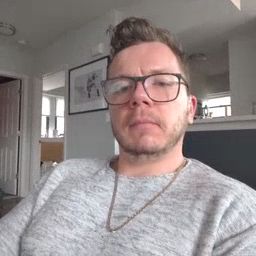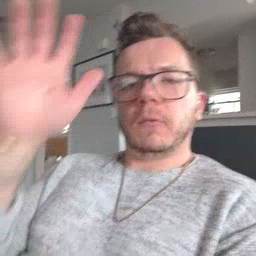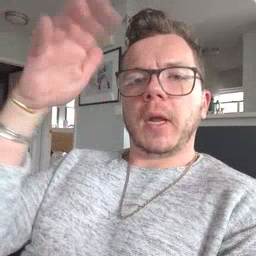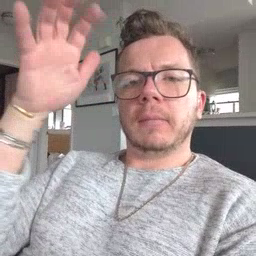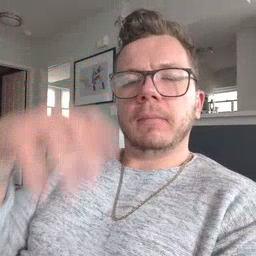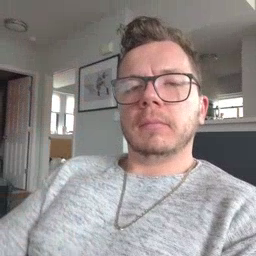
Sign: rain